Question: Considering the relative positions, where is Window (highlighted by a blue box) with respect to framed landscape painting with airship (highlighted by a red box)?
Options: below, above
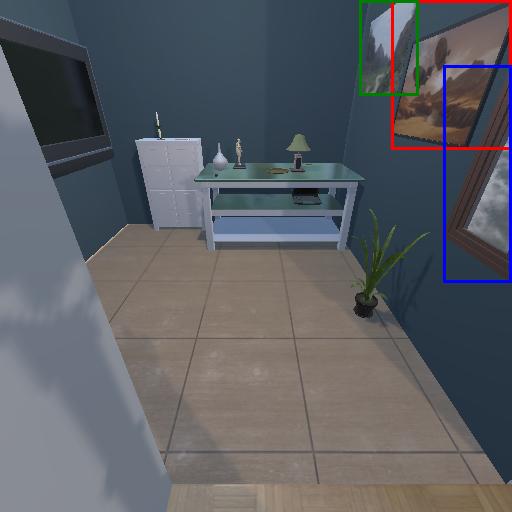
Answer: below